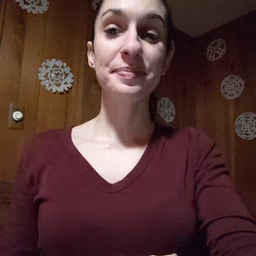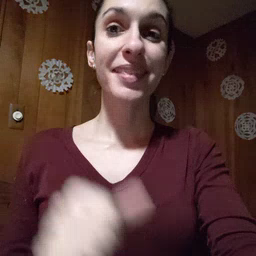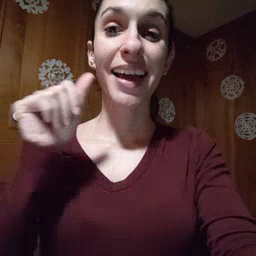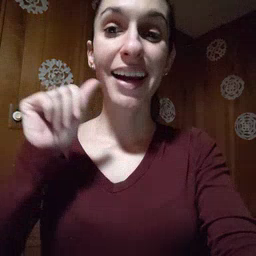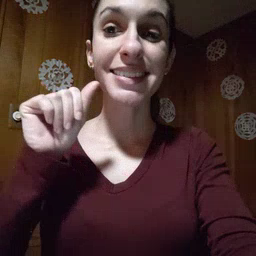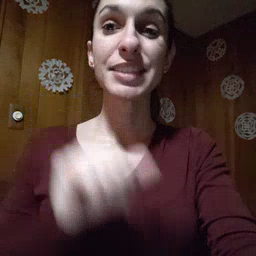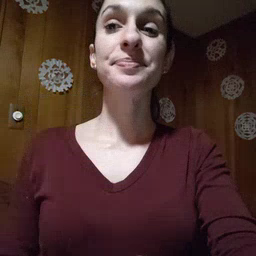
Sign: aunt